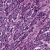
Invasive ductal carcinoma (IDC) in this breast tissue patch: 1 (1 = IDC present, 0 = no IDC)